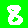
Digit: 8